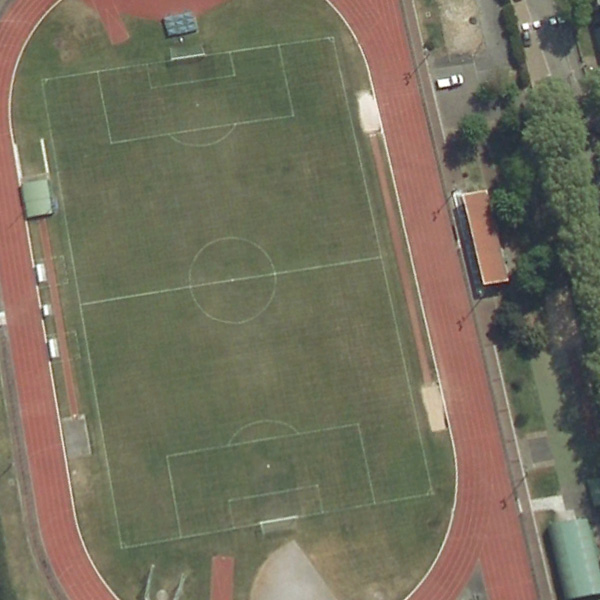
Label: Playground